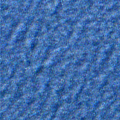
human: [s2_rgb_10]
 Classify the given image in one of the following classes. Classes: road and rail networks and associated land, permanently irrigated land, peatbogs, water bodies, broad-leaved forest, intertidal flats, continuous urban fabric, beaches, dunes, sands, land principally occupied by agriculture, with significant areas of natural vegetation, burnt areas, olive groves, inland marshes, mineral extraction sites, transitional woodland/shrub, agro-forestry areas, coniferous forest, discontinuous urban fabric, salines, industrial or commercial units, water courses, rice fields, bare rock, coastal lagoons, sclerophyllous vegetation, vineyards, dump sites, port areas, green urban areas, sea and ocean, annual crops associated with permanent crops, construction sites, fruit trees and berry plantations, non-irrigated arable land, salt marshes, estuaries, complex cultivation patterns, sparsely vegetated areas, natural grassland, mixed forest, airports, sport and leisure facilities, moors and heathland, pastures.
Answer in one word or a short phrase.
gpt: sea and ocean